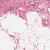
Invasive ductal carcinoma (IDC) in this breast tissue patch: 0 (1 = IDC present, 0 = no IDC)